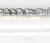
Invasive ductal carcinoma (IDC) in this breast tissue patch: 0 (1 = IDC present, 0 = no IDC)